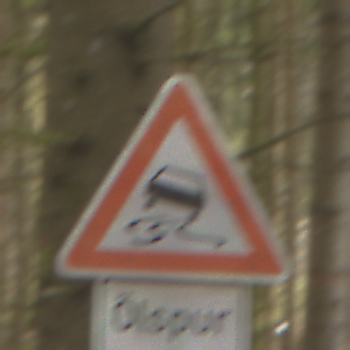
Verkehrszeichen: SchleuderOderRutschgefahr
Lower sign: HinweiseAufGefahrenDurchVerbaleAngabe1
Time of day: MorningAfternoon
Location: Outdoor (Nature)
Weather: Overcast
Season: Winter
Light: Natural